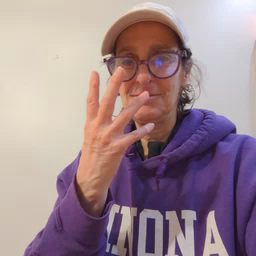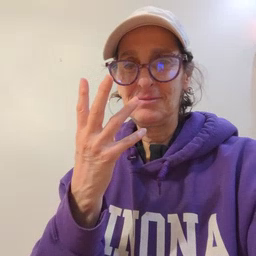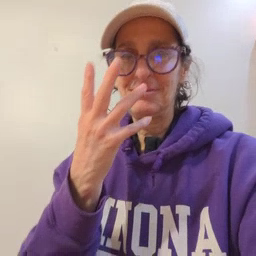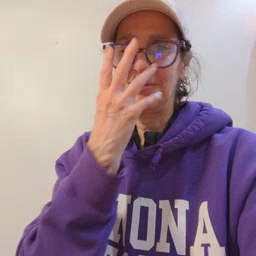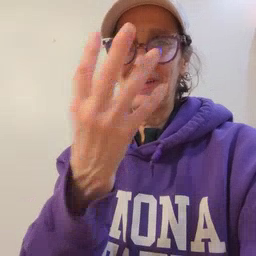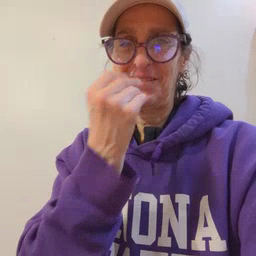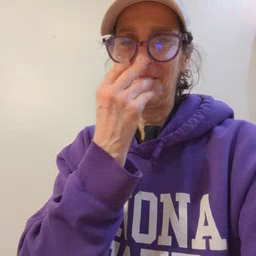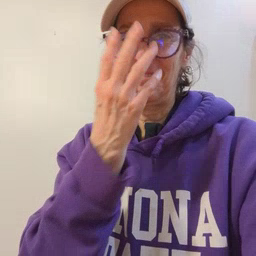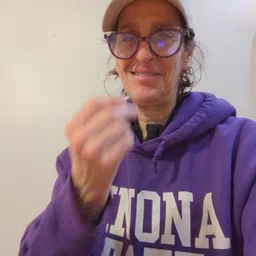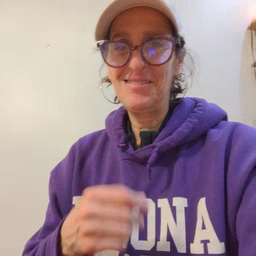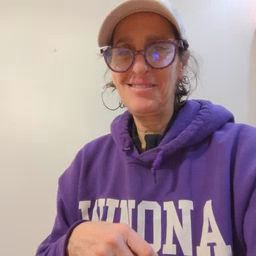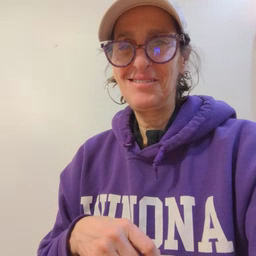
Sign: wolf